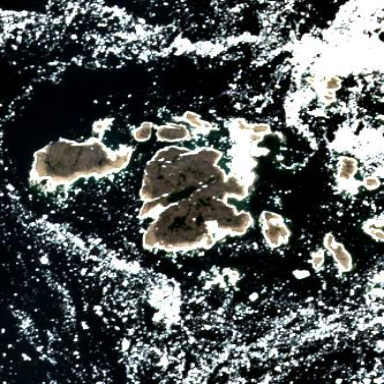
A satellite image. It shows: Island with natural coastline.